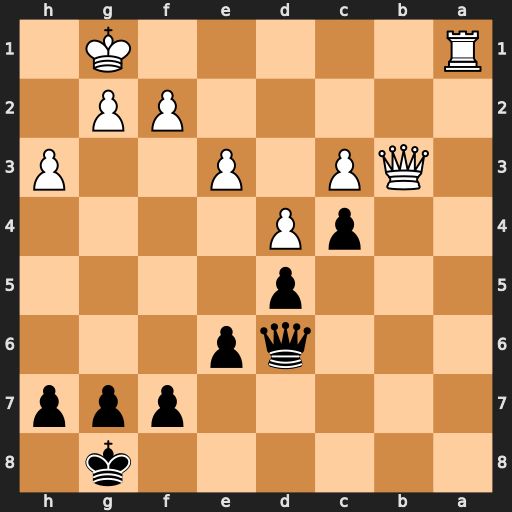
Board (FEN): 6k1/5ppp/3qp3/3p4/2pP4/1QP1P2P/5PP1/R5K1
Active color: b
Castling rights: -
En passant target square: -
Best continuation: cxb3 Ra8+ Qf8